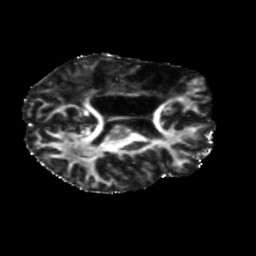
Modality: FA
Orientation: axial
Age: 46
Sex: male
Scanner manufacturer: siemens
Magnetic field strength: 3 T
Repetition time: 5.25 s
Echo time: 0.08 s